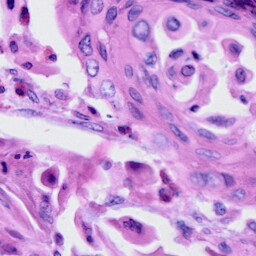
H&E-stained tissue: Cervix